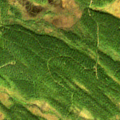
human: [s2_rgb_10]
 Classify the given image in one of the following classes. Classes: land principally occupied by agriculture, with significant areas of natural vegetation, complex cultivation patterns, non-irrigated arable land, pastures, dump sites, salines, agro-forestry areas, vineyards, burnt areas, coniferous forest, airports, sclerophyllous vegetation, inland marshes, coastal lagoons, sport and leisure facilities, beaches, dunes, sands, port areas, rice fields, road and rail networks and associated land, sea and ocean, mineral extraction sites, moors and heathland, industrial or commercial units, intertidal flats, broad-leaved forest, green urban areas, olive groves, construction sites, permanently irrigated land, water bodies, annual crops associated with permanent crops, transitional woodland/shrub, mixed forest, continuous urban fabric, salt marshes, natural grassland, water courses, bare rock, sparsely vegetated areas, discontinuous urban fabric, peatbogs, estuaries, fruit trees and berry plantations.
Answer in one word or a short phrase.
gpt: coniferous forest, peatbogs